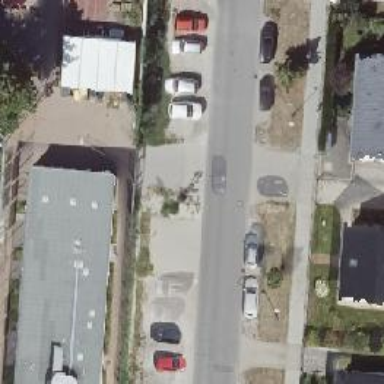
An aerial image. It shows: Residential road with asphalt surface and parallel parking lanes on both sides.